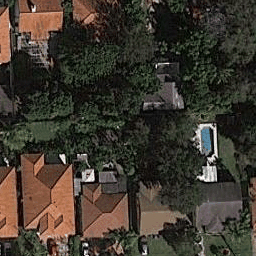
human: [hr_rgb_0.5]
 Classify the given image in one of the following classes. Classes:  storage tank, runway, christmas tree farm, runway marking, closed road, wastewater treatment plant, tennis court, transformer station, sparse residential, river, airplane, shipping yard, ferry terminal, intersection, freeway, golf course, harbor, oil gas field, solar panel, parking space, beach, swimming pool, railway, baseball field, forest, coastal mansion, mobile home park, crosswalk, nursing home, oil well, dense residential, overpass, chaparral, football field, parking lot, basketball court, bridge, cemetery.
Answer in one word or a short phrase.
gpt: coastal mansion